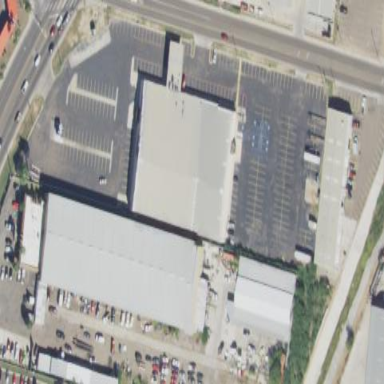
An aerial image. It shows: Building with bowling alley inside.